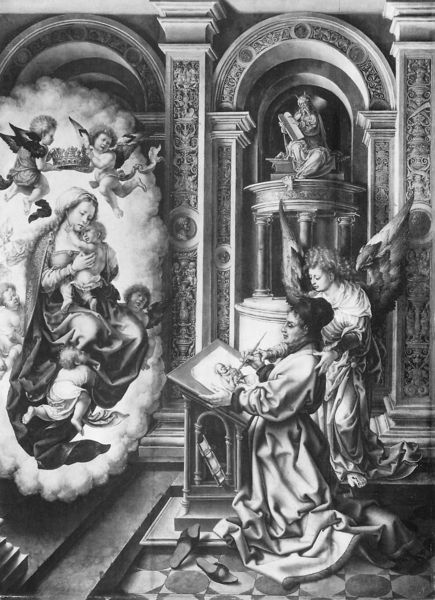
Titel: Lukas malt die Madonna
Künstler: Jan Gossaert
Institution: Wien, Kunsthistorisches Museum
Schlagwörter: flügel, finger, frau, hut, kleid, pfeiler, raum, säule, säulen, zeichnung, wolke, falten, bild, innenraum, kirche, gewand, interieur, gewänder, kind, mutter, krone, fliegen, engel, bogen, schuhe, baby, figuren, falte, maler, bögen, moses, stich, malen, stift, pult, heiligenschein, zeichnen, christus, jesus, erscheinung, heiliger, heilige, heilig, maria, madonna, putti, pantoffeln, verkündigung, geburt, apostel, gabriel, evangelist, lukas, gesetzestafel, 18. jahrhundert, madonna engel wolke